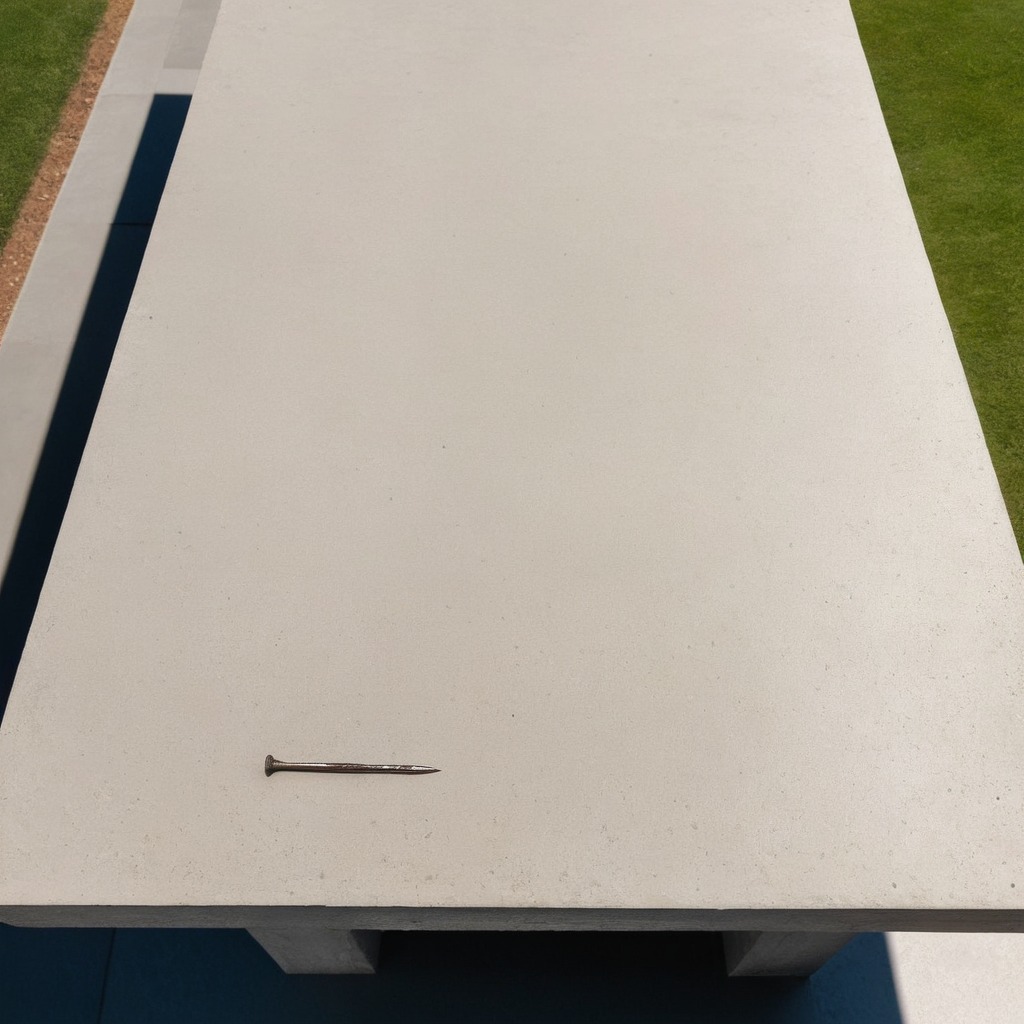
An iron nail lies on the wooden table.